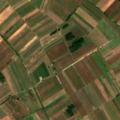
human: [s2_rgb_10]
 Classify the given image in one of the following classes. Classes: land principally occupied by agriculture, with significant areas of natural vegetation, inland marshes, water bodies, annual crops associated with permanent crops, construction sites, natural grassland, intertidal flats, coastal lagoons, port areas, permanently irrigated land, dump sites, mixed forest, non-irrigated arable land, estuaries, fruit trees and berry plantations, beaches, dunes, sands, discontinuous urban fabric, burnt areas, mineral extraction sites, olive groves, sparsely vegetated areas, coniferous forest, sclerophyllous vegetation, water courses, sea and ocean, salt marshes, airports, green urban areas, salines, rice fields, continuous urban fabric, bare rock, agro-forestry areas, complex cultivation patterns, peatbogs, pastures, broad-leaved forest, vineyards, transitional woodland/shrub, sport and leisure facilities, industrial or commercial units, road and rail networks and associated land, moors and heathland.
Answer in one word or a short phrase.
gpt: non-irrigated arable land, complex cultivation patterns, land principally occupied by agriculture, with significant areas of natural vegetation